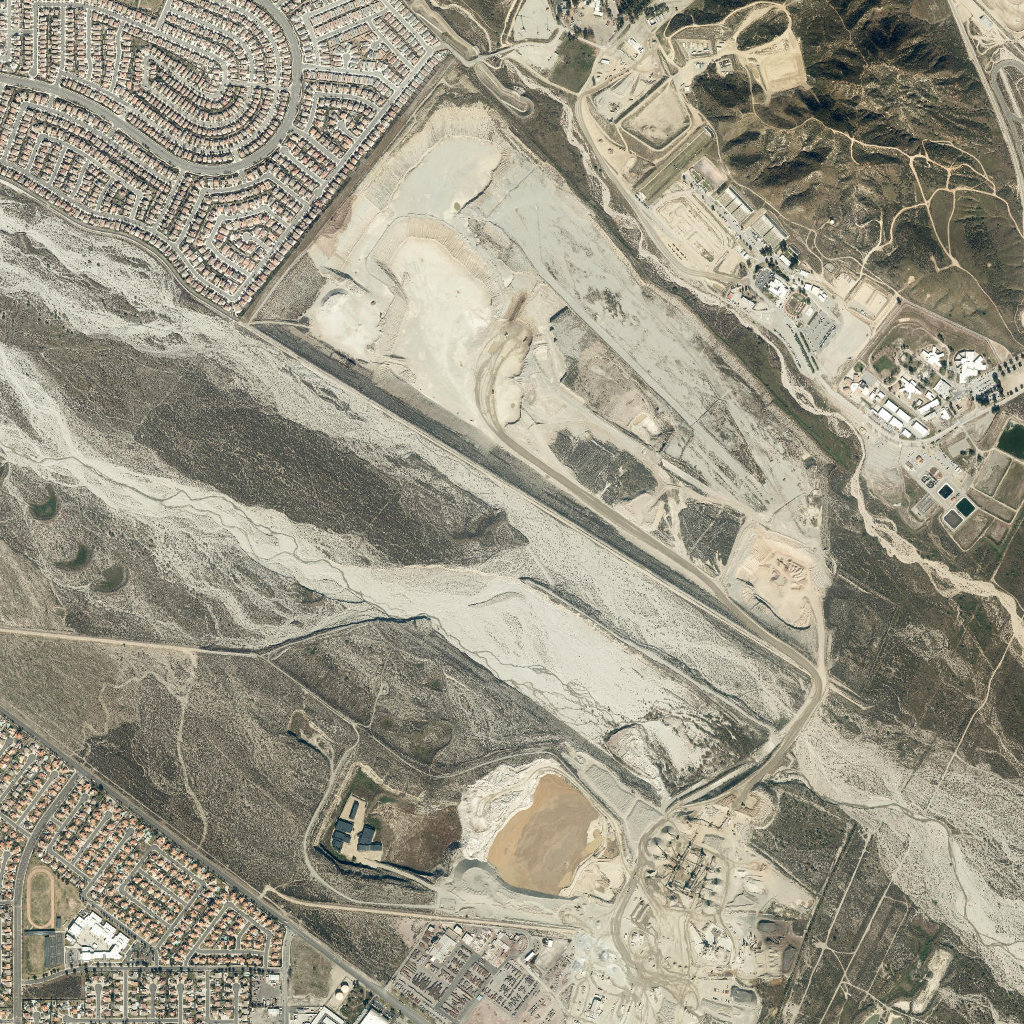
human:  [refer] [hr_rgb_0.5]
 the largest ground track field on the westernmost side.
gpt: <box>[[2, 85, 5, 90, 0]]</box>